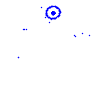
Particle: proton